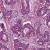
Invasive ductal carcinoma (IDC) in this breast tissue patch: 1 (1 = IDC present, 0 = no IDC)